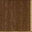
Piece: xx